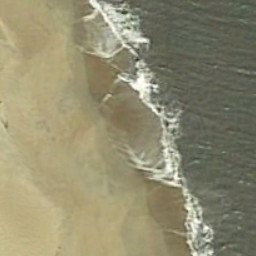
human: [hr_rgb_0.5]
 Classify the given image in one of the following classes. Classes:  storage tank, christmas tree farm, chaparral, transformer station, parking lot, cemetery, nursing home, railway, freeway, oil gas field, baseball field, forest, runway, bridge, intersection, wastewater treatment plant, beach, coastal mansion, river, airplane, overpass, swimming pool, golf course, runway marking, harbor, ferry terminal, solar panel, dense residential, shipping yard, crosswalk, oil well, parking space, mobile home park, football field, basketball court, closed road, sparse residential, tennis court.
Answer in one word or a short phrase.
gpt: beach